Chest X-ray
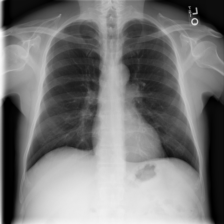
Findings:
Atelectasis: negative
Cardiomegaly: negative
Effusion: negative
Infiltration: negative
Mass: negative
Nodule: negative
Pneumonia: negative
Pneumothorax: negative
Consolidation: negative
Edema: negative
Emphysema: negative
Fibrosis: negative
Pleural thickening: negative
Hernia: negative